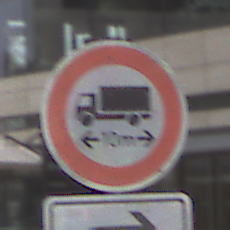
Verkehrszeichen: TatsaechlicheLaenge
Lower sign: RichtungsangabeDurchPfeile5
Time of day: Midday
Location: Outdoor (Urban)
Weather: Overcast
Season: NotSpecified
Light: Natural